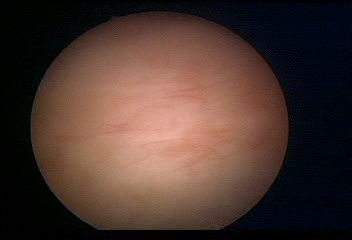
Modality: WLC
Class: Normal mucosa
Bladder cancer association: No